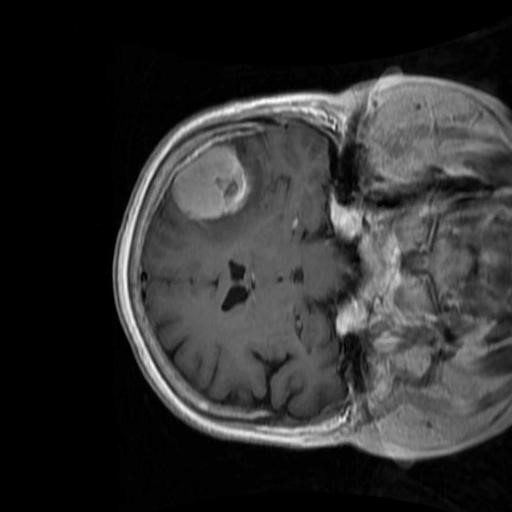
Label: brain_menin